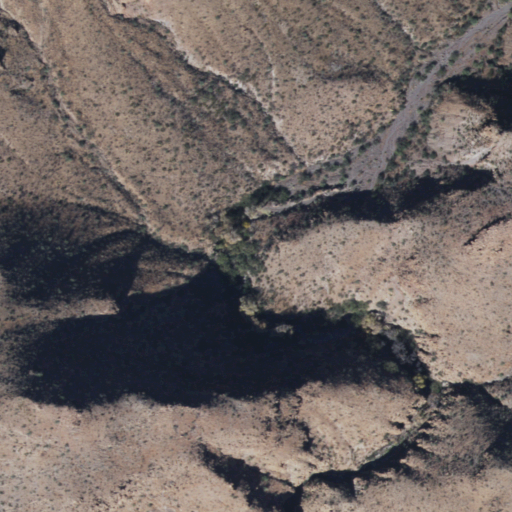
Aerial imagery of valley in Arizona named Bill Canyon containing only shrub